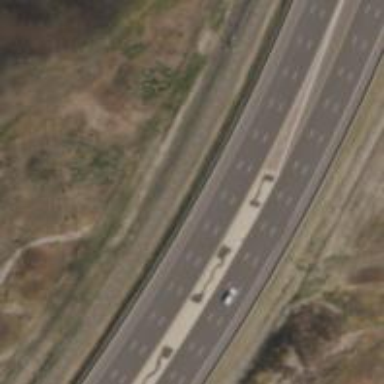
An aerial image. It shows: This image shows trunk highway that functions as expressway.